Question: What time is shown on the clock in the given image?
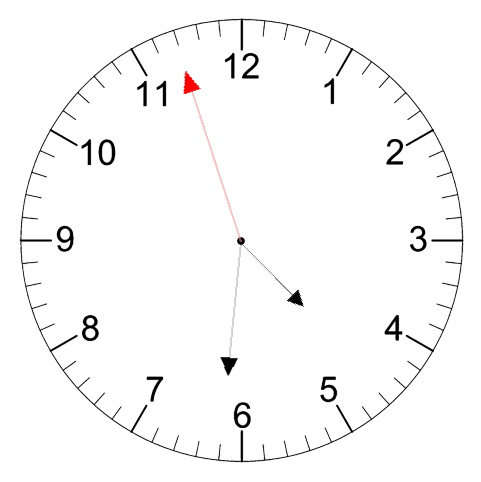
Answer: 04:30:57